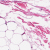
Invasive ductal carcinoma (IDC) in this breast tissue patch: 0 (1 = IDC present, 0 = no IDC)